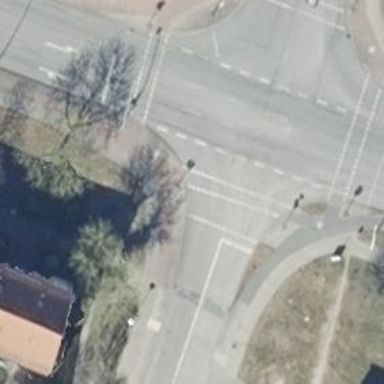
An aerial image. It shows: Road with traffic signals.